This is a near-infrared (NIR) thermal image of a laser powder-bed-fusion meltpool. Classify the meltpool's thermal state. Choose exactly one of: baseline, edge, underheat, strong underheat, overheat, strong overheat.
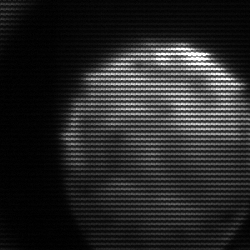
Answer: edge